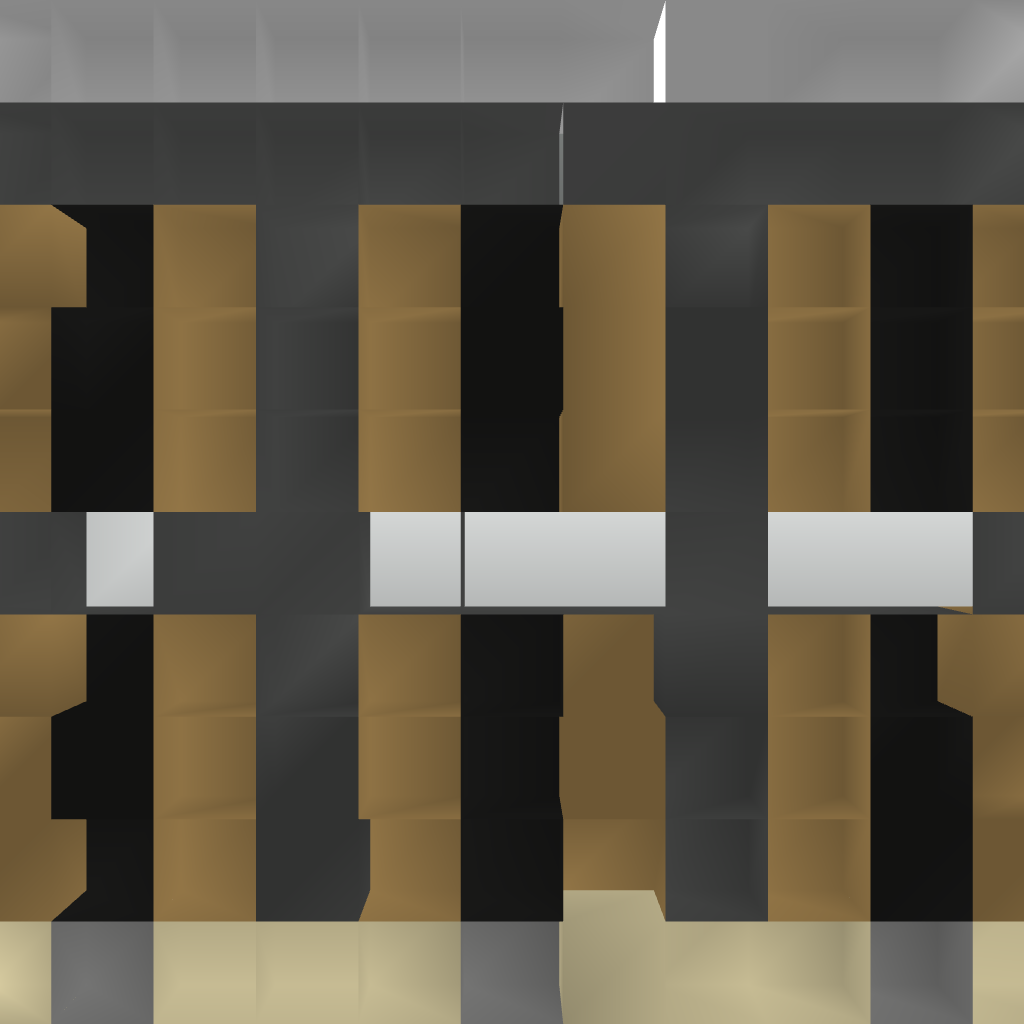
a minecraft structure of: Beach House